Question: I've just upgraded a VS2010 solution which contains WPF and Silverlight projects to VS2012, and received this error message:

> This version of Visual Studio does not have the following project types installed or does not support them
This is VS2012 Ultimate. Do I need a framework or SDK to open the Silverlight web project?
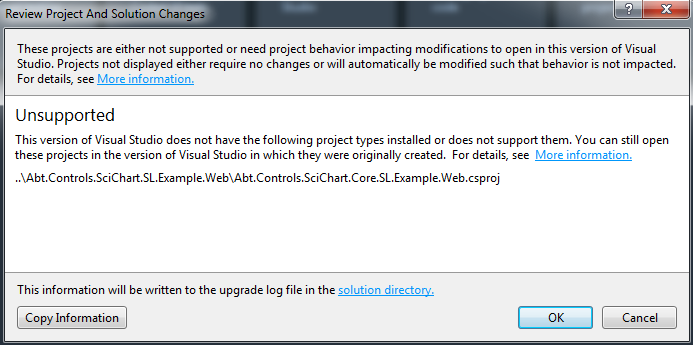
Answer: Sorry to answer my own question so quickly - I am being dumb. The migration report had a perfect error message. I need to install the web developer tools :0